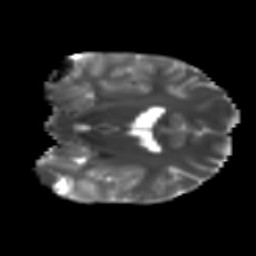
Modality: T2w
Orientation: coronal
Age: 16
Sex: male
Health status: ill
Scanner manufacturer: ge
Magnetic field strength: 3 T
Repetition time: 6.752 s
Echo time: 0.079 s